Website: crate-barrel
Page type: receipt
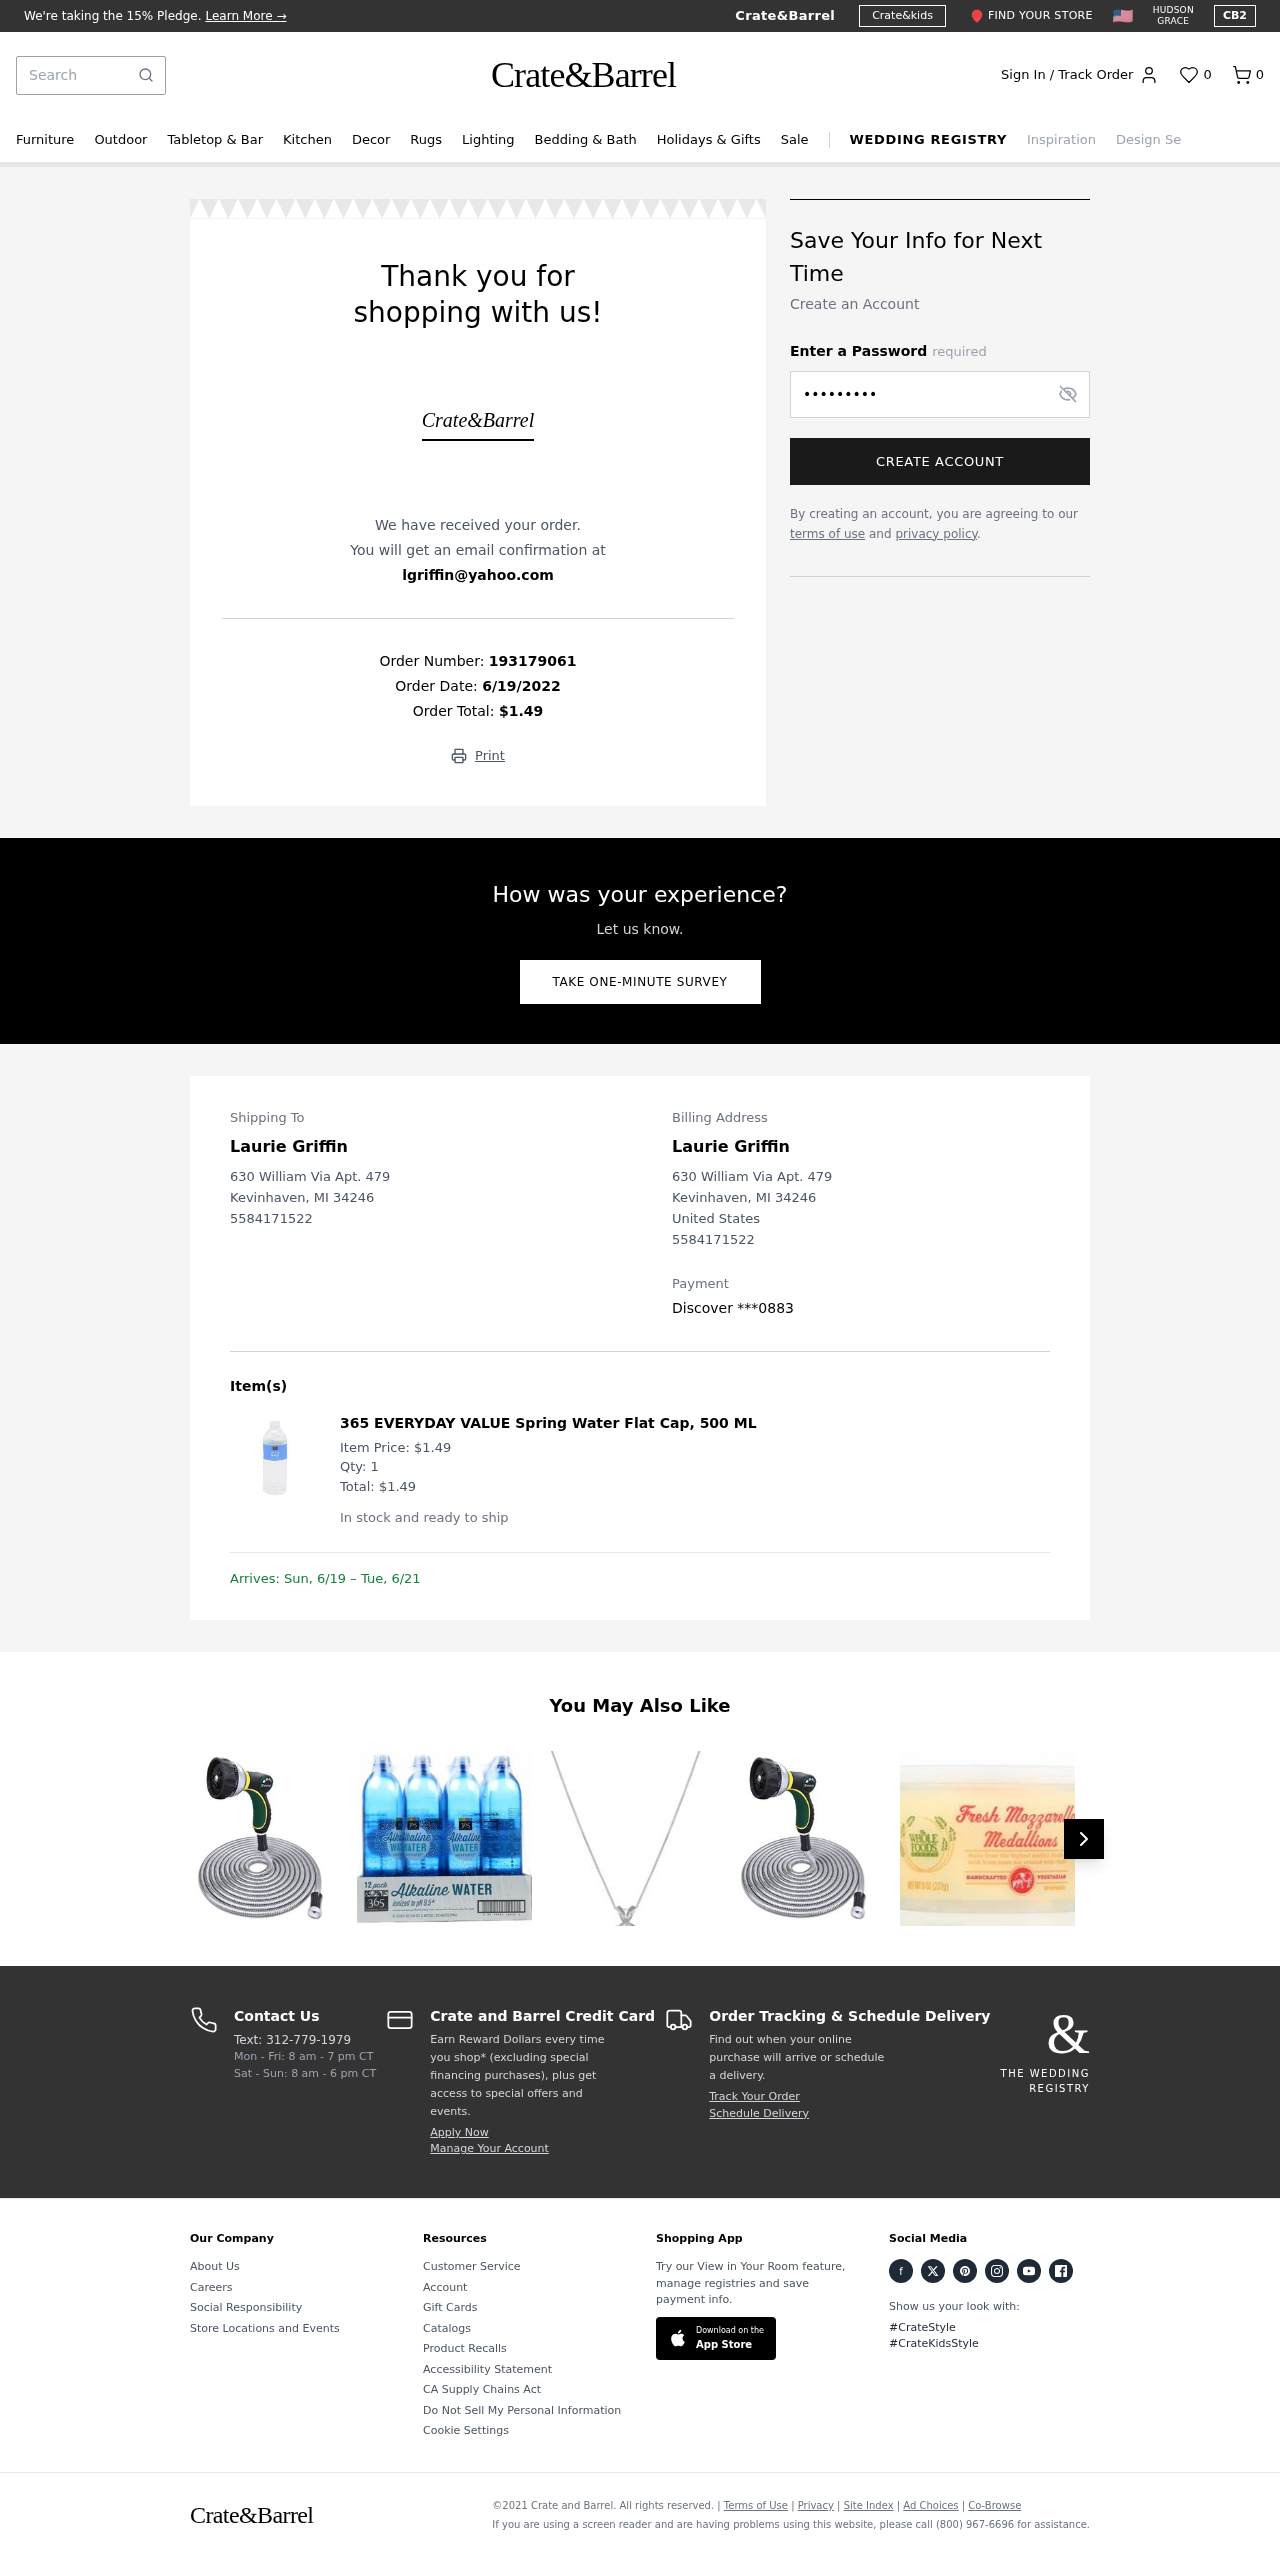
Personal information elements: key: PII_CARD_LAST4
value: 0883
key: PII_CARD_TYPE
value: Discover
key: PII_CITY
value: Kevinhaven
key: PII_COUNTRY
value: United States
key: PII_EMAIL
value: lgriffin@yahoo.com
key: PII_FULLNAME
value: Laurie Griffin
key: PII_PHONE
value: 5584171522
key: PII_POSTCODE
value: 34246
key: PII_STATE_ABBR
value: MI
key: PII_STREET
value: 630 William Via Apt. 479
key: PII_FULLNAME2
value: Laurie Griffin
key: PII_STREET2
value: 630 William Via Apt. 479
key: PII_CITY2
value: Kevinhaven
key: PII_STATE_ABBR2
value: MI
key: PII_POSTCODE2
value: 34246
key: PII_PHONE2
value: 5584171522
Product elements: key: PRODUCT1_NAME
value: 365 EVERYDAY VALUE Spring Water Flat Cap, 500 ML
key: PRODUCT1_PRICE
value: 1.49
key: PRODUCT1_QUANTITY
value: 1
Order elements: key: ORDER_NUM_ITEMS
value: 0
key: ORDER_ID
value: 193179061
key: ORDER_DATE
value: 6/19/2022
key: ORDER_TOTAL
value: $1.49
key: ORDER_ITEM_TOTAL
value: $1.49
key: ORDER_DELIVERY_DATE
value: Sun, 6/19 – Tue, 6/21
Search elements: key: HEADER_SEARCH
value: Search
Other elements: key: FAVORITES_COUNT
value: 0